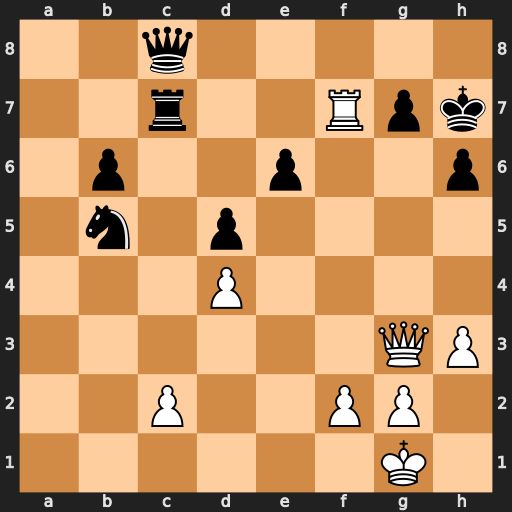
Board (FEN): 2q5/2r2Rpk/1p2p2p/1n1p4/3P4/6QP/2P2PP1/6K1
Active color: w
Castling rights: -
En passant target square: -
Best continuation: Qxg7#